Question: I'm trying with Javascript code prettifier, and come up with a question.
If I do not assign 'class="prettyprint"' to '<pre>' in static html, but wish to apply prettyprint later(e.g, when user click on a "colorize" button on my webpage),
Slightly modifying original run_prettify.js or prettify.js is acceptable, because I'm going to put this to offline use.
My experiment:
Writing try-delay-class.html:
'''
<html>
<head>
<script src="https://google-code-prettify.googlecode.com/svn/loader/run_prettify.js"></script>
</head>
See it:
<pre>
class Voila {
public:
// Voila
static const string VOILA = "Voila";
// will not interfere with embedded <a href="#voila1">tags</a>.
}
</pre>
</html>
'''
Open in Chrome v26, bring up the console, execute:
'''
pres=document.getElementsByTagName('pre')
pres[0].className+=" prettyprint"
'''
Syntax color does not come up.

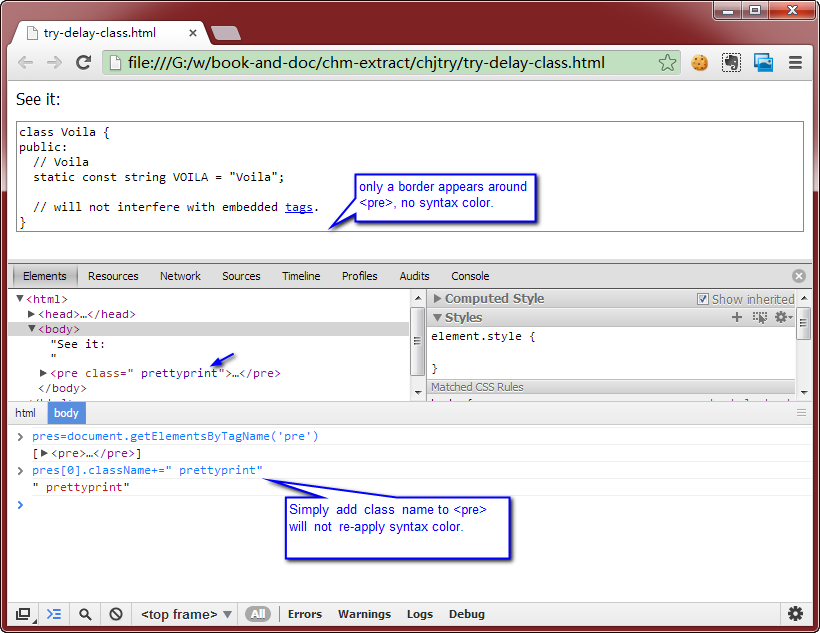
Answer: According to a comment found here, <URL> , I find the way out. Just call:
'''
PR.prettyPrint()
'''
BTW: If you want to remove code color highlight, you cannot simply set pre's class to empty followed by 'PR.prettyPrint()' again. 'PR.prettyPrint()' can only attach color tags but not remove them. A feasible way to do that is saving your original '<pre>' content before applying prettyprint, then restore '<pre>'s content later. Verified in my post <URL> .